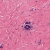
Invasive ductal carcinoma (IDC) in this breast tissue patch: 0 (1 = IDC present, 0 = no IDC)